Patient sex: F
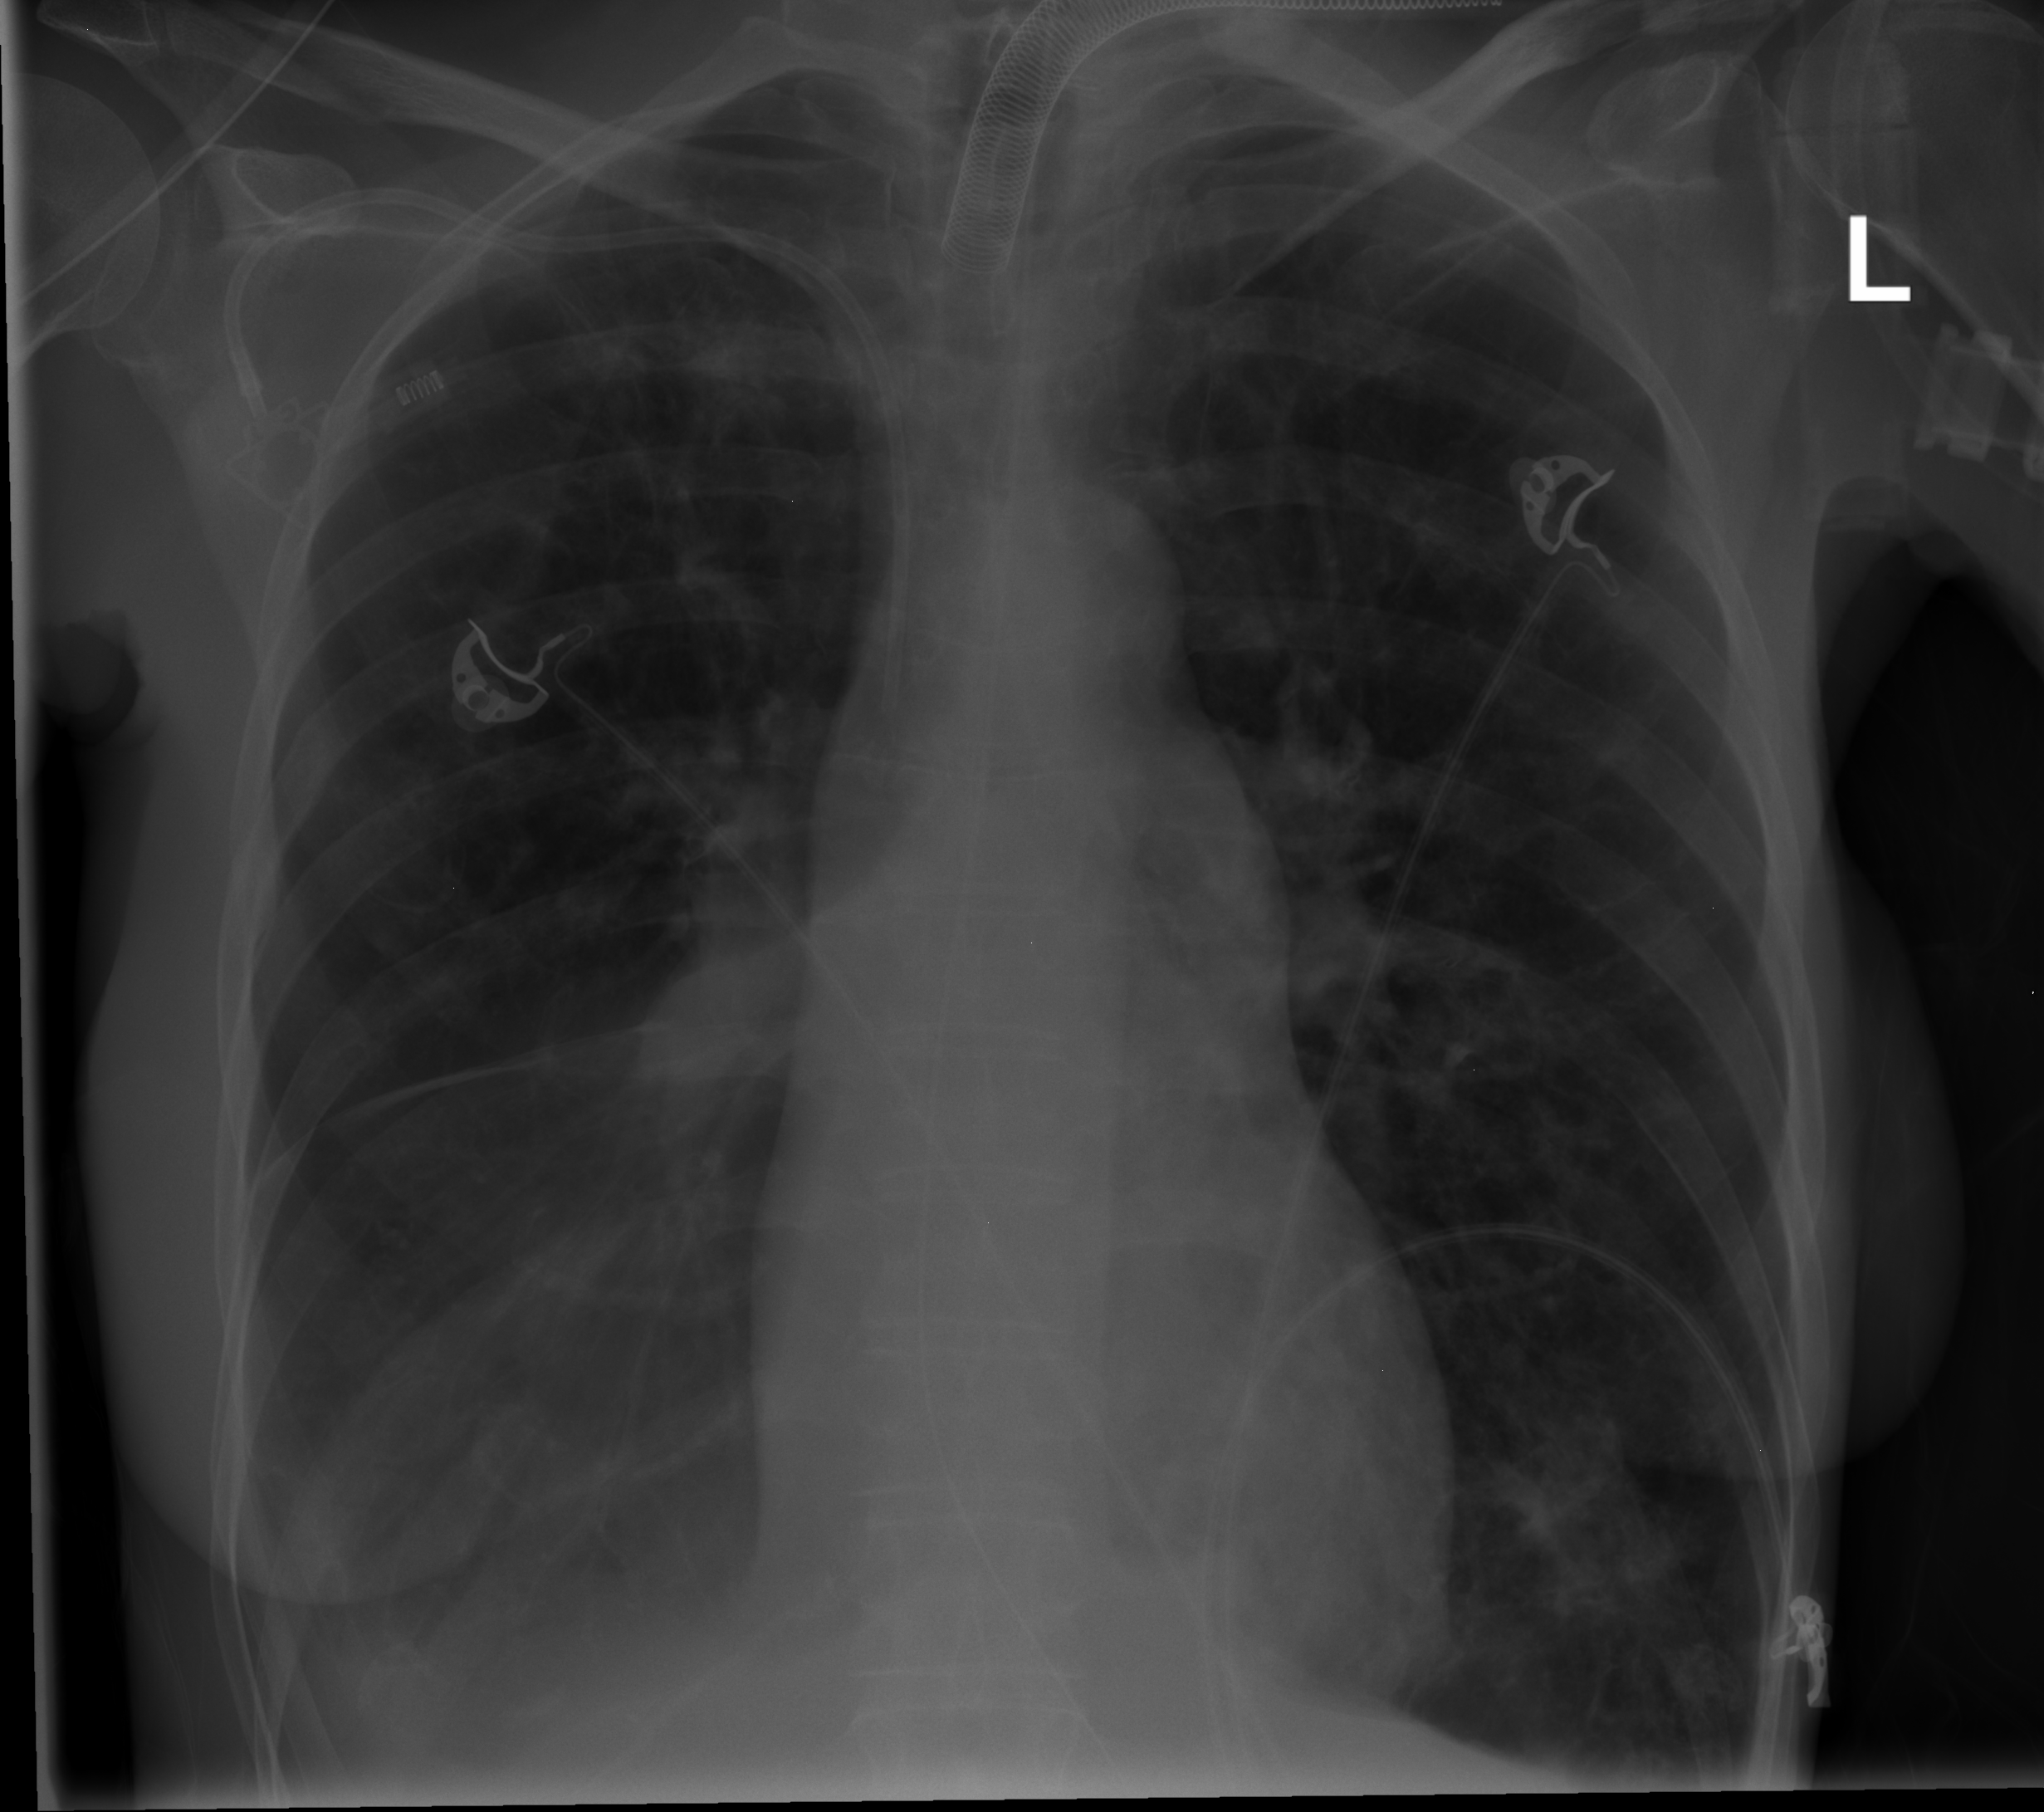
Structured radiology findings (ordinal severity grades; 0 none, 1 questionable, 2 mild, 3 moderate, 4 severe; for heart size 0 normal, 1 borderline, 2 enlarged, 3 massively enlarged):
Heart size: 0
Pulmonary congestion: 0
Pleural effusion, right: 2
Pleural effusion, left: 0
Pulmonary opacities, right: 1
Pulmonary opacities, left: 0
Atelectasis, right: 2
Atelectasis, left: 2